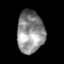
Tissue: skin
Cell type: Epithelial cells
Senescence score: 0.1377
Nuclear area (px): 1114
Mean DAPI intensity: 141.363